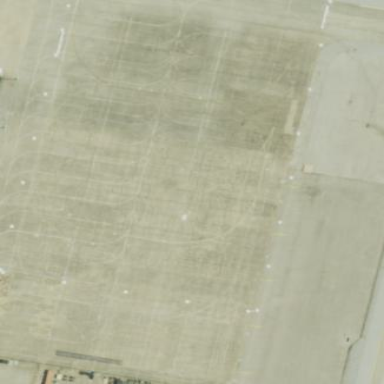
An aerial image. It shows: Apron at the airport.